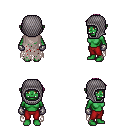
a pixel art fantasy rpg character, female body template, orc, green skin, gray tattered cape, red pants, pink long mohawk hairstyle, chain hood, metal gloves, four views (front, back, left, right), 2x2 character sprite sheet, small pixel art, hard edges, no anti-aliasing